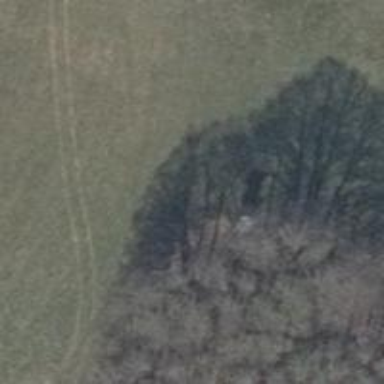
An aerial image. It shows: Grassy track with grade5 tracktype.